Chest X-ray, AP view. Patient: 43 years old, sex F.
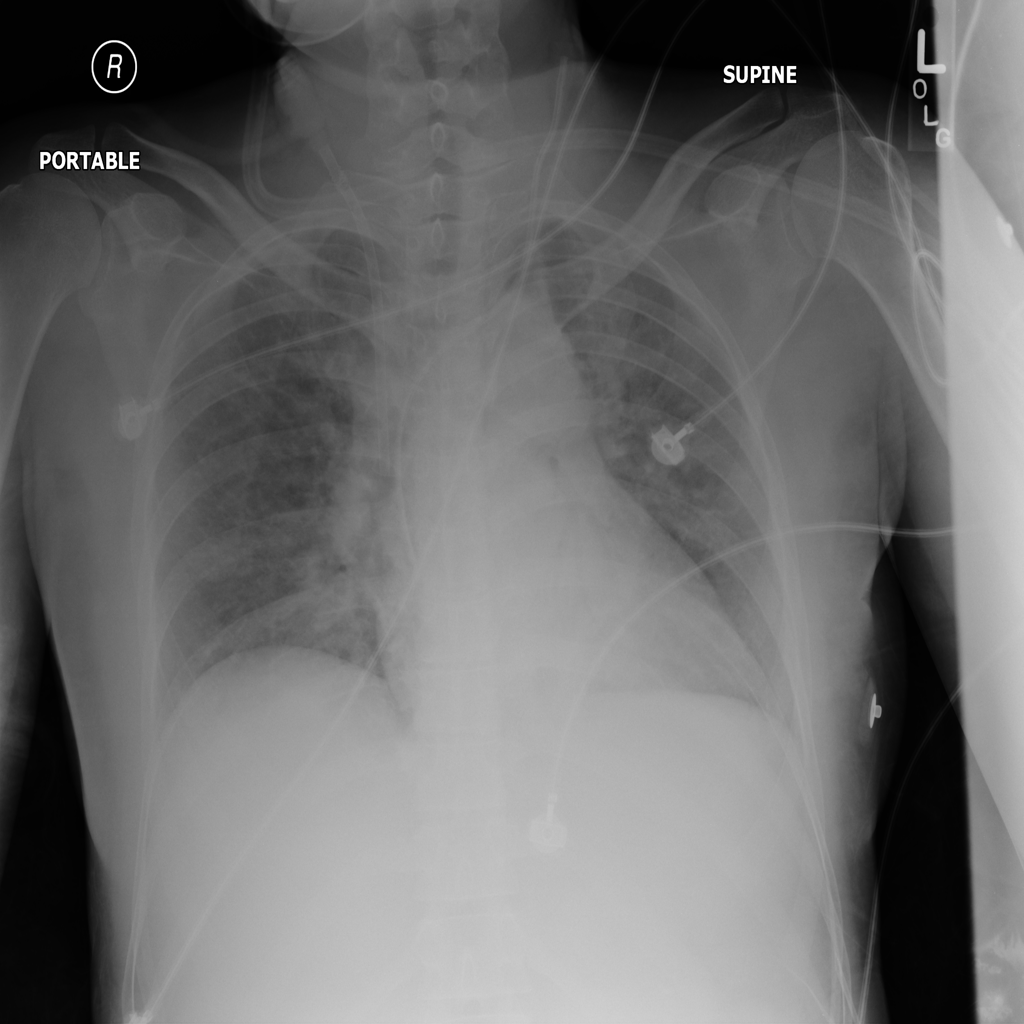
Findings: Consolidation, Edema